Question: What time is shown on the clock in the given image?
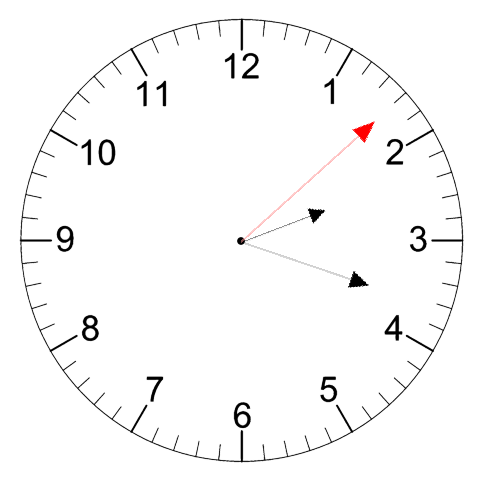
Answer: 02:18:08